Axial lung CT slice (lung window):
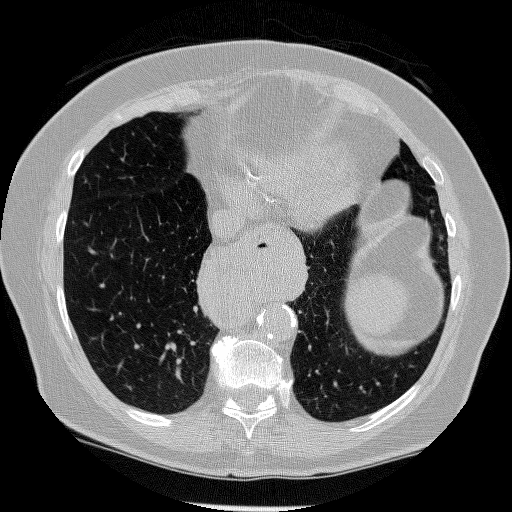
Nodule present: no